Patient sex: F
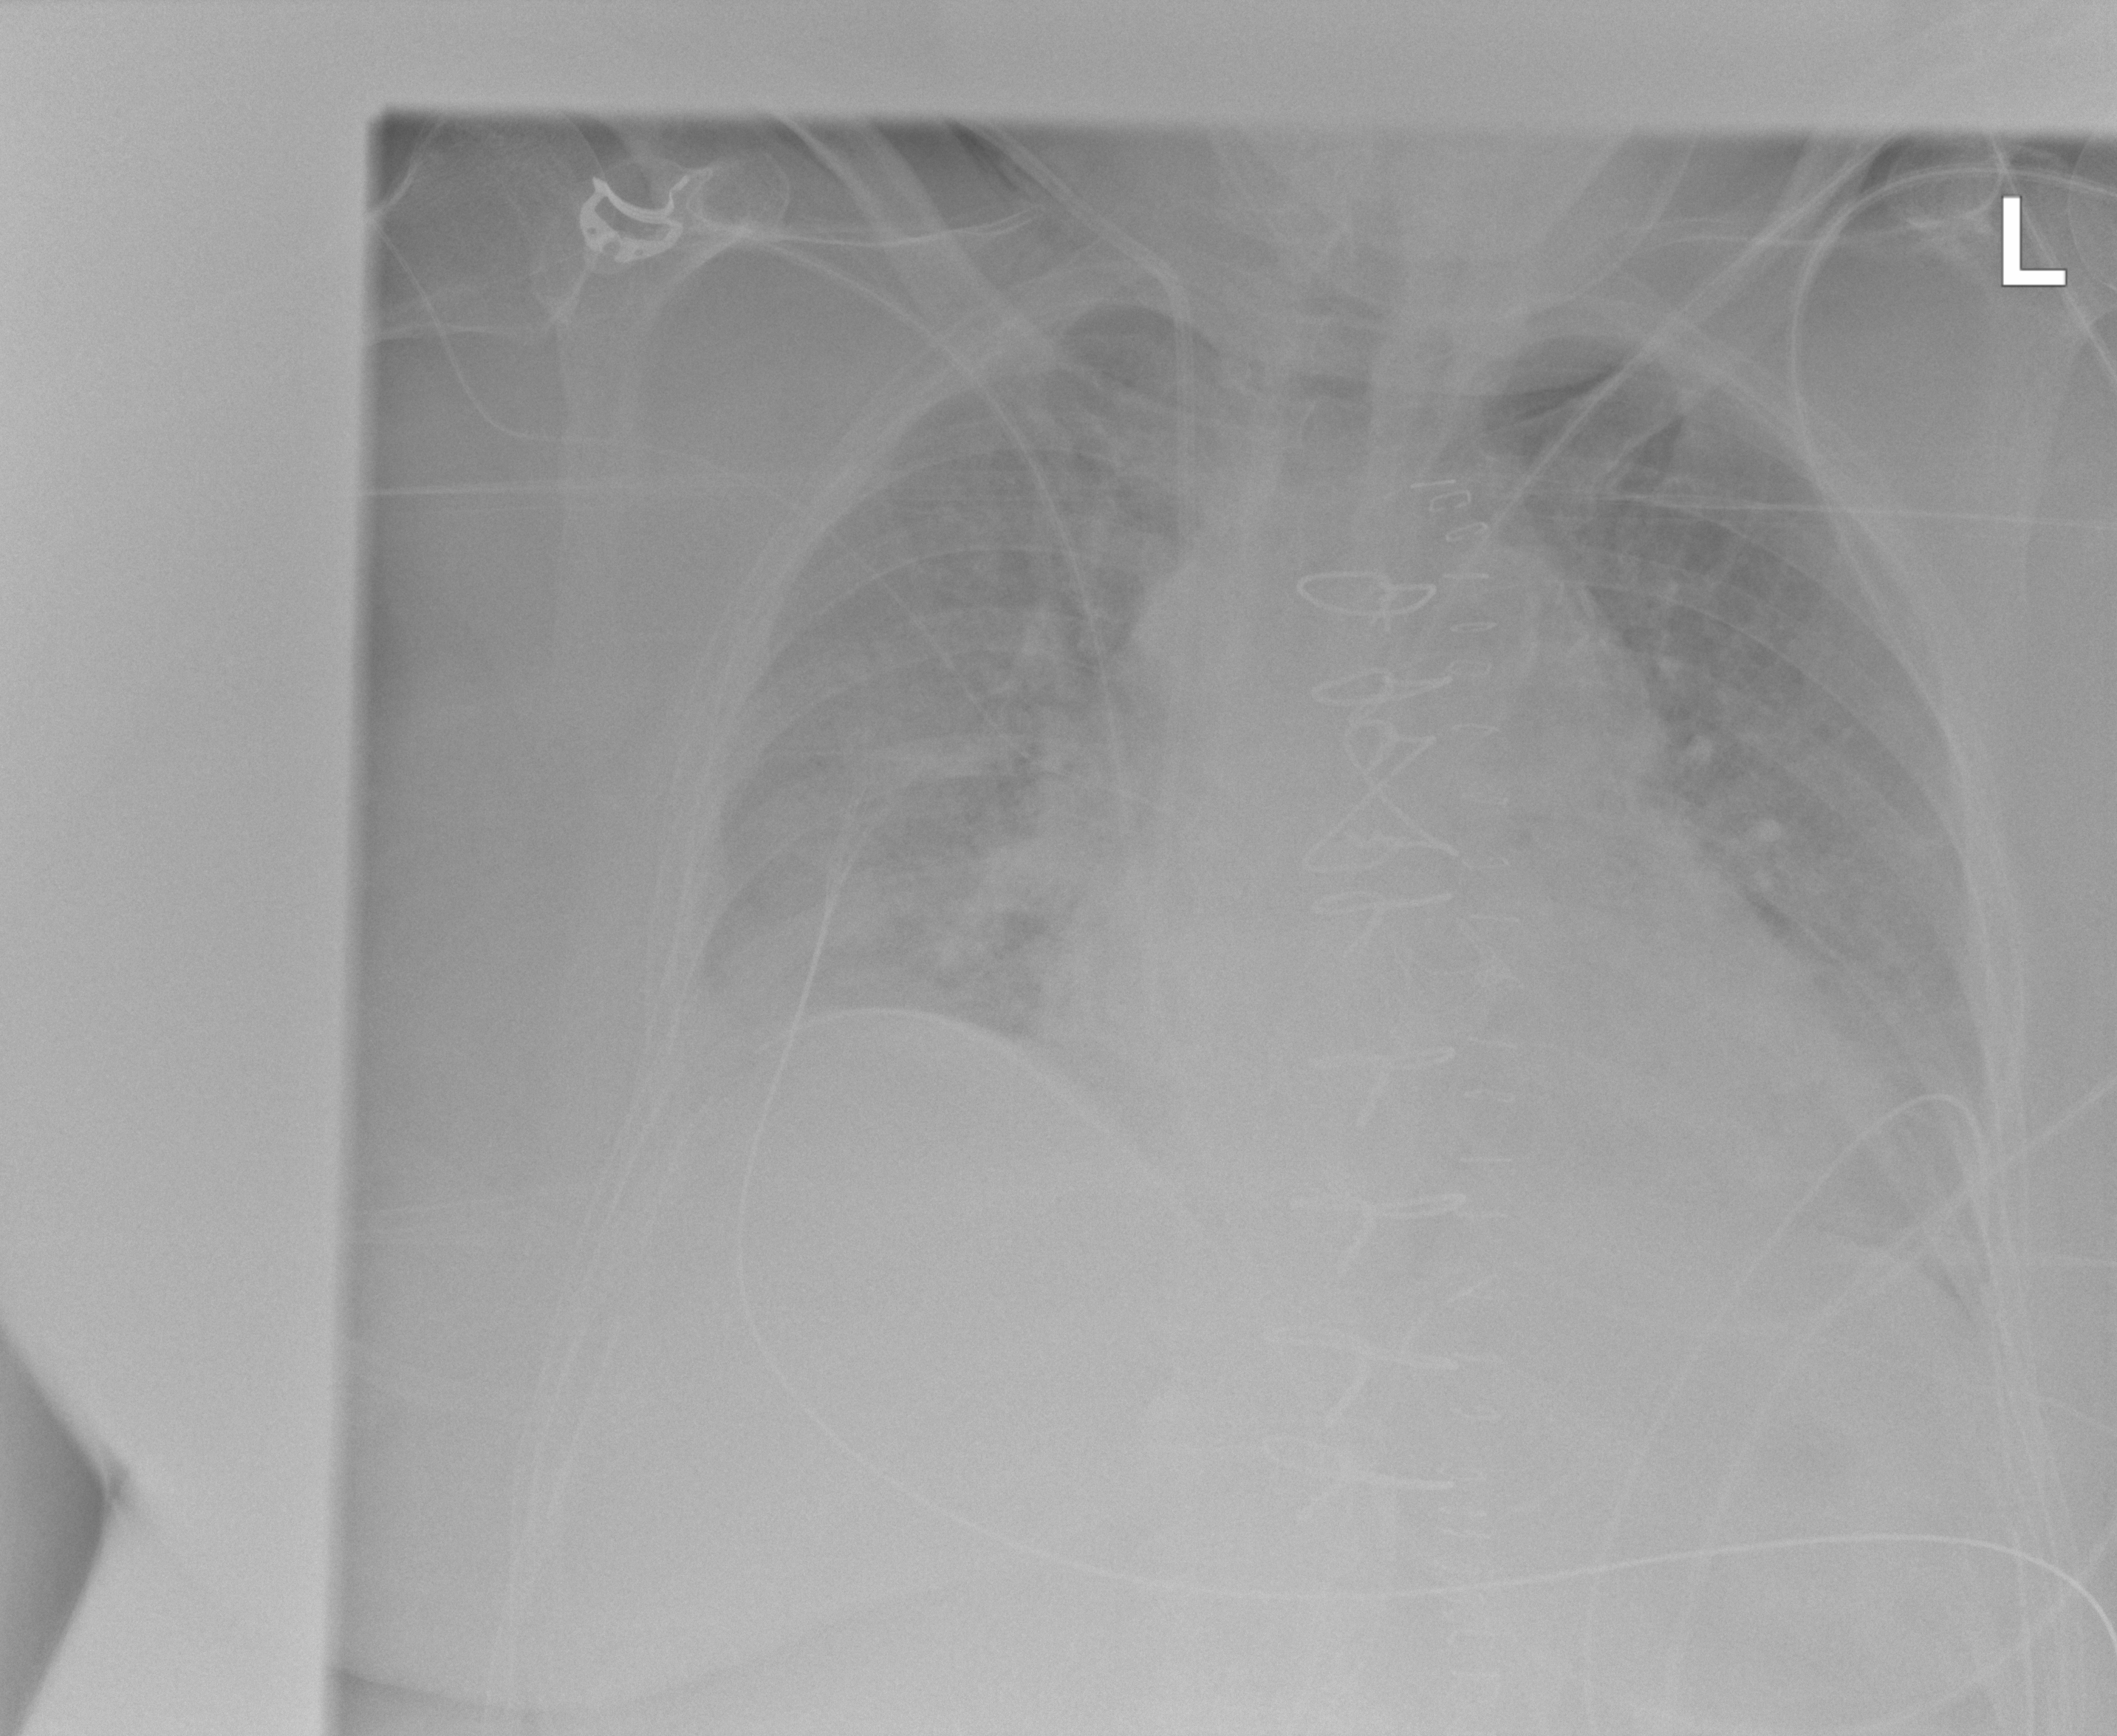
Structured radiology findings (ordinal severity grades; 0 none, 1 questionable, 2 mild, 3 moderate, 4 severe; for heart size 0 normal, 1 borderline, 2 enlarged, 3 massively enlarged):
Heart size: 2
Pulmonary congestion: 2
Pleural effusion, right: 2
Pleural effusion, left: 0
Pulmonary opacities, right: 2
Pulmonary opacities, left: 2
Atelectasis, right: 1
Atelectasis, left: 1